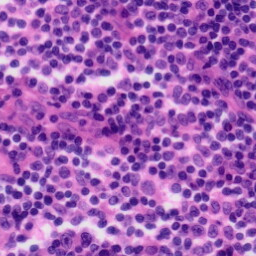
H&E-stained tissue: Tonsil